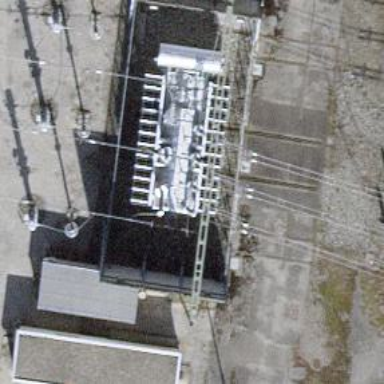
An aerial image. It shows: Outdoor transformer.